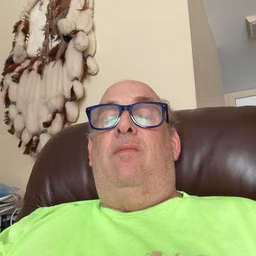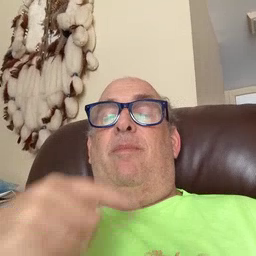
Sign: mouth